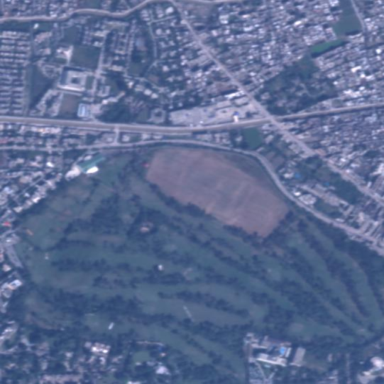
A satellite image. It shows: Equestrian pitch for leisure land sports.